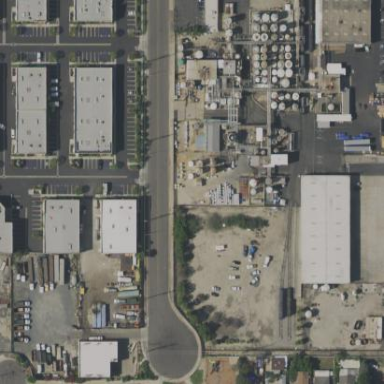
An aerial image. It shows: Industrial area.